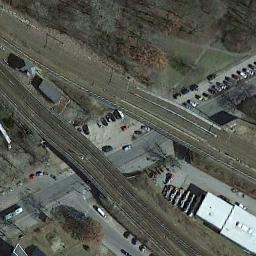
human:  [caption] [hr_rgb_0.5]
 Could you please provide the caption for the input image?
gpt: Many buildings of different shapes and sizes are beside the railway .

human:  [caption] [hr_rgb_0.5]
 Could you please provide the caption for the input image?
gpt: The railway is on the bare land next to some houses .

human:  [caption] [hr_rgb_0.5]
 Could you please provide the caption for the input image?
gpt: These railways have a grove of bare trees on one side of the railways and a road is under the railways .

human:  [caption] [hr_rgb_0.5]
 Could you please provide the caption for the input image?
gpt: There are several towering trees on one side of the railway .

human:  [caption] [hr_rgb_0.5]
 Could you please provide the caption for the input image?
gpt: There are some buildings and brown trees beside the railway .